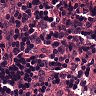
Metastatic tissue present: no